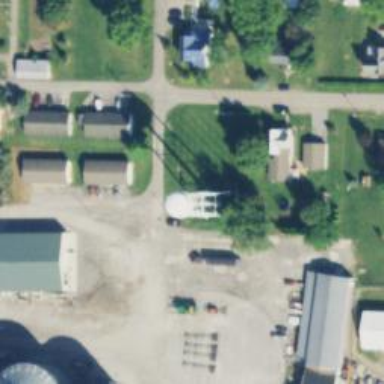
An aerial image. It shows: Water tower that is man-made.